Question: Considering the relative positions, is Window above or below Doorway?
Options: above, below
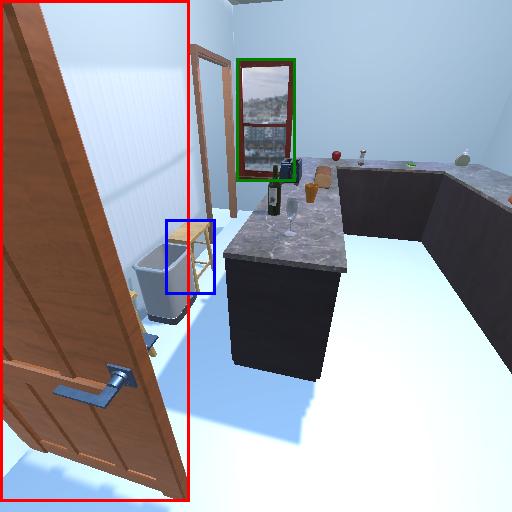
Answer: above